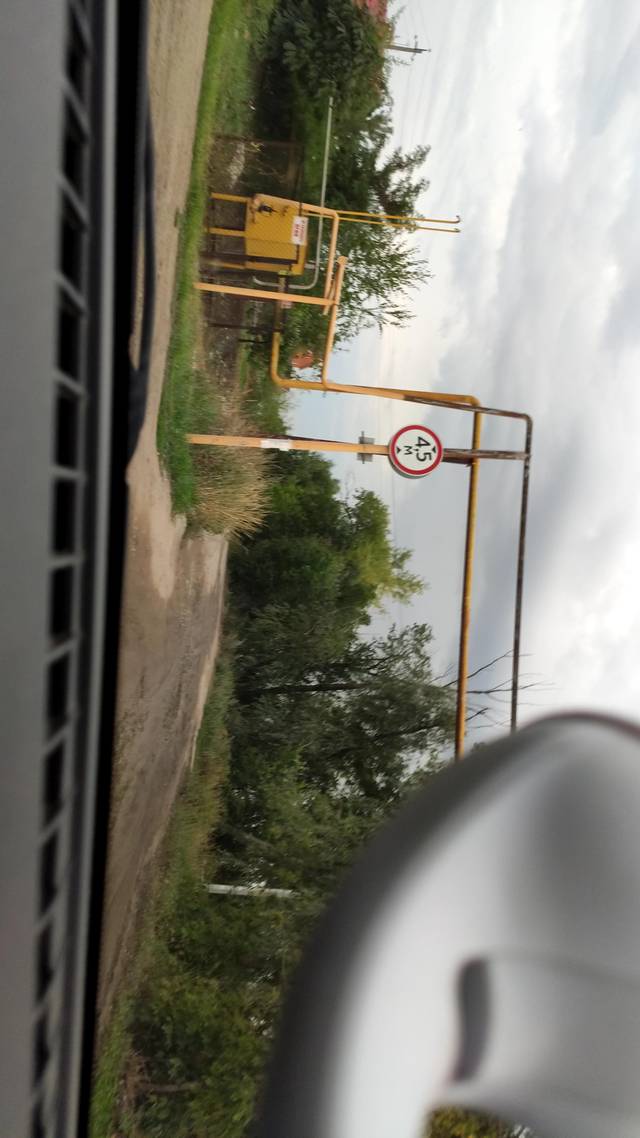
Region: Russia
Coordinates: 53.148, 50.088